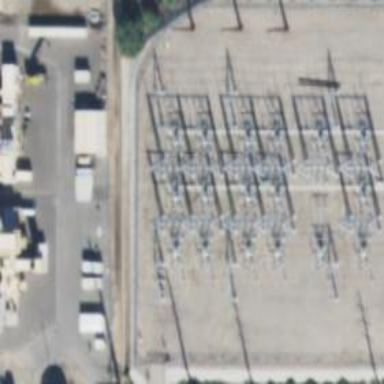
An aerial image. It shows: Switch for power supply.